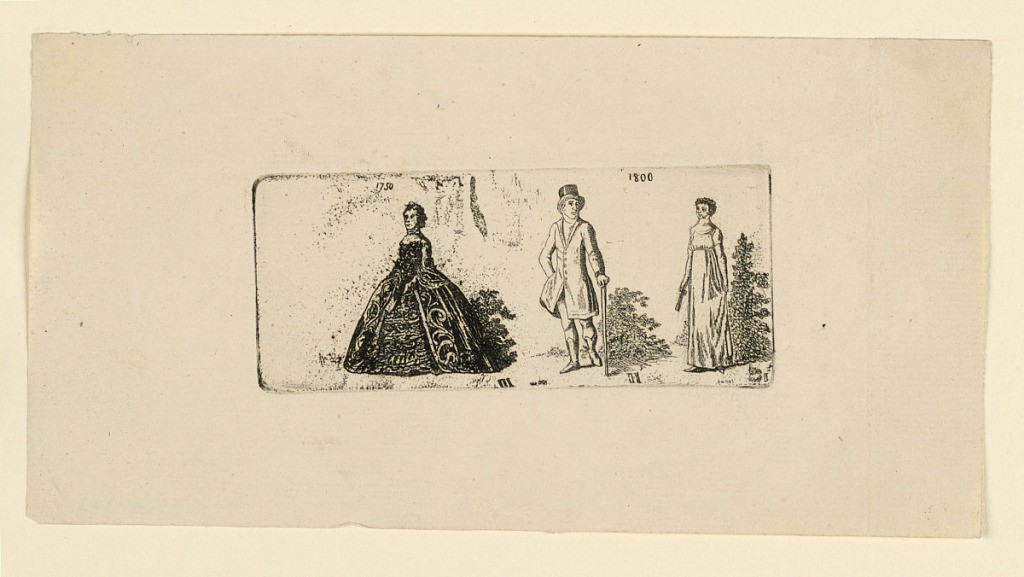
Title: Costume Studies: Three Standing Figures
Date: ca. 1800
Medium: Engraving on paper
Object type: Print
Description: Three standing figures: left, a lady in a broad skirt (above, inscribed: 1750); in the center, a man in hat and walking stick; at right, a lady in Empire dress (above, inscribed: 1800). Below: IV … II … I.